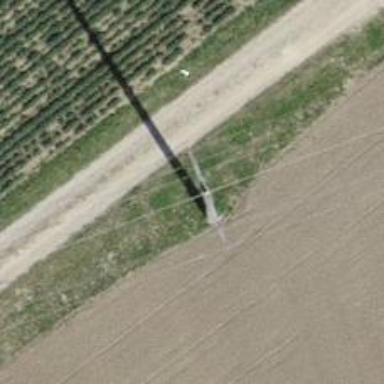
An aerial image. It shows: Concrete power pole.